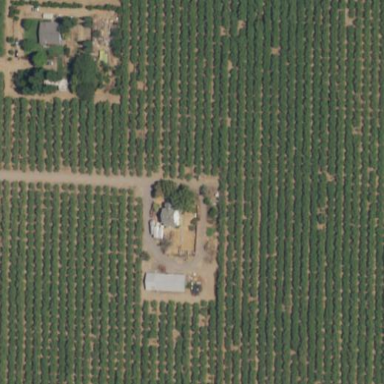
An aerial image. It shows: Orchard with peach trees. The lot type is open space properties.